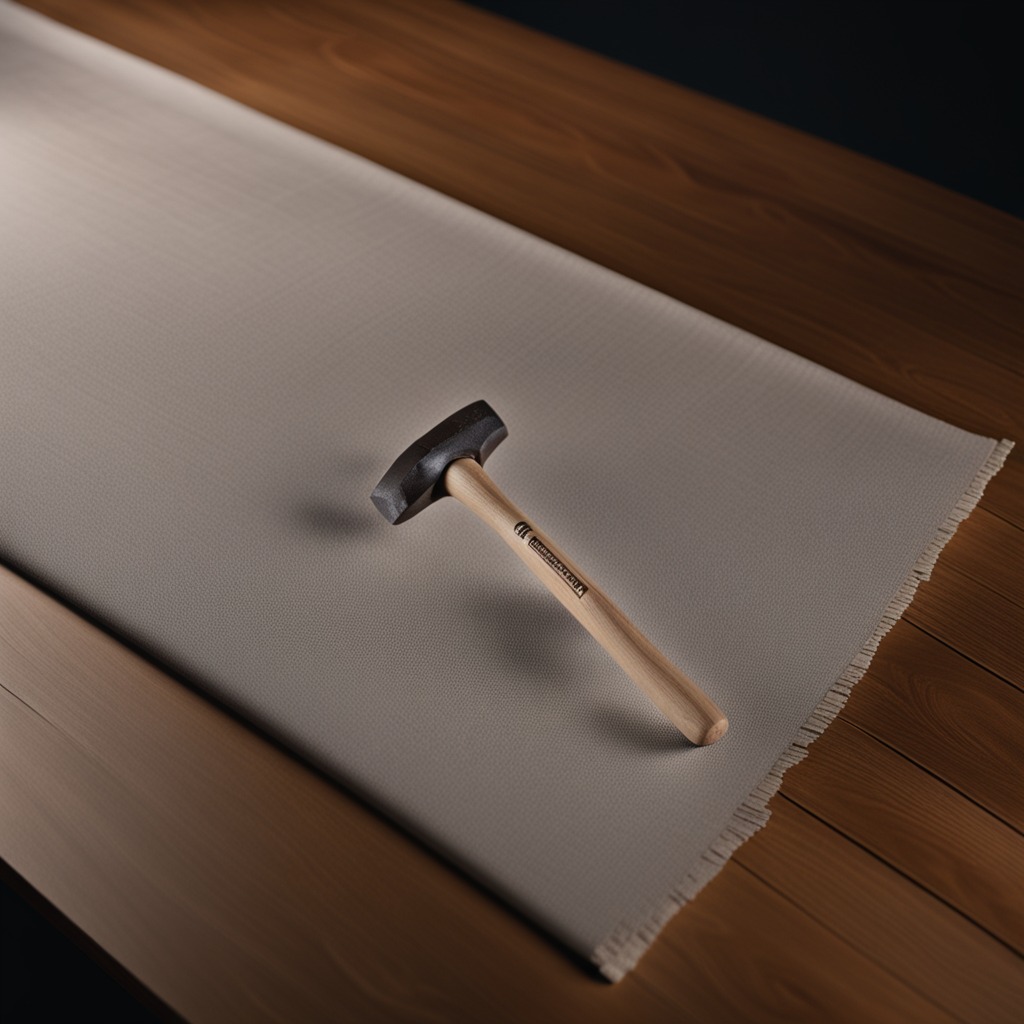
A hammer lying on the wooden table inside a workshop at night.